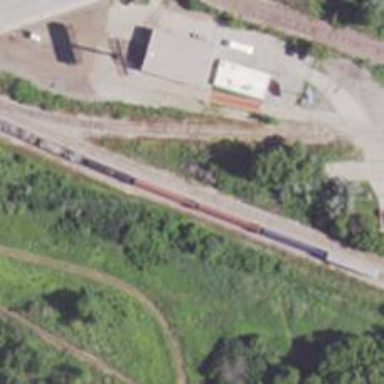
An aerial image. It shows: Railway siding with rails.